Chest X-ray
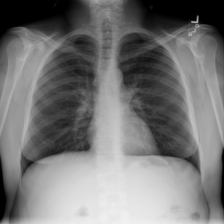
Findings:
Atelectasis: negative
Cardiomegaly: negative
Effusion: negative
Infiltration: negative
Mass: negative
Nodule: negative
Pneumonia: negative
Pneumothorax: negative
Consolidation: negative
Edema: negative
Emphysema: negative
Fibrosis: negative
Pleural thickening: negative
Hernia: negative